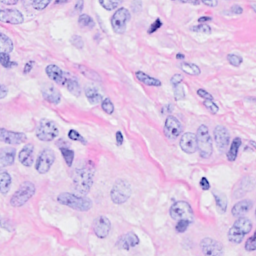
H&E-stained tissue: Breast